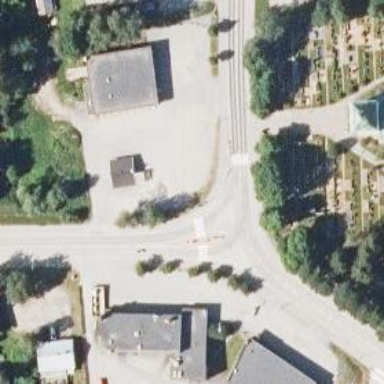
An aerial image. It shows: Asphalt cycleway with crossing.